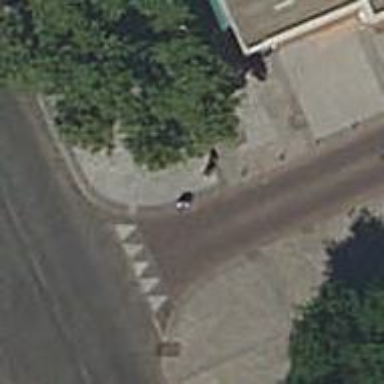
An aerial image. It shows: Zebra crossing on the road.